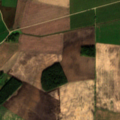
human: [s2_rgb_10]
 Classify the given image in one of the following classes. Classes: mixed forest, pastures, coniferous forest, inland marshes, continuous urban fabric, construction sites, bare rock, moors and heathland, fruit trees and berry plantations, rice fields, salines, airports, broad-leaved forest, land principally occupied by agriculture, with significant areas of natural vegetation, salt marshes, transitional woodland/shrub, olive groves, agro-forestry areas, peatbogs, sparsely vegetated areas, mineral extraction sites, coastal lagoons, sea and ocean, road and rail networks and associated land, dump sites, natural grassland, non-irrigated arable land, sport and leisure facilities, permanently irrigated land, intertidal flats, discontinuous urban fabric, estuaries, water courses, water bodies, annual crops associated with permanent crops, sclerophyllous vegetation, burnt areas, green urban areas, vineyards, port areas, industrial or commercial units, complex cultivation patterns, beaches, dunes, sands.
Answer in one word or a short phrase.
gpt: non-irrigated arable land, pastures